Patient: sex M, age 24
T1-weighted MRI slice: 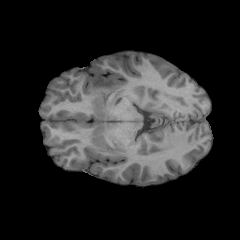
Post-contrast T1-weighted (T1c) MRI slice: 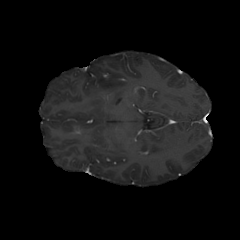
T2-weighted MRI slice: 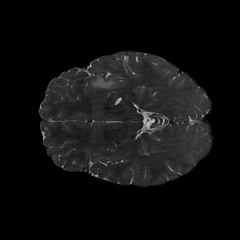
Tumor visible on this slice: yes
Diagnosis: Astrocytoma, IDH-mutant
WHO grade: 2